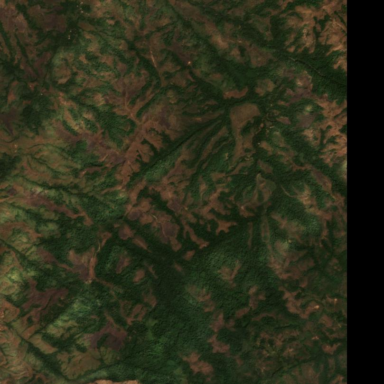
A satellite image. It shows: Forest area.